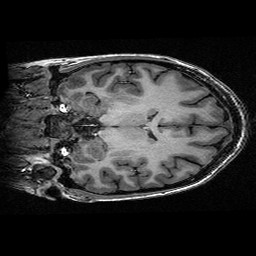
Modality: T1w
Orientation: coronal
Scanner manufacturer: ge
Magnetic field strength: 3 T
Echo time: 0.00318 s